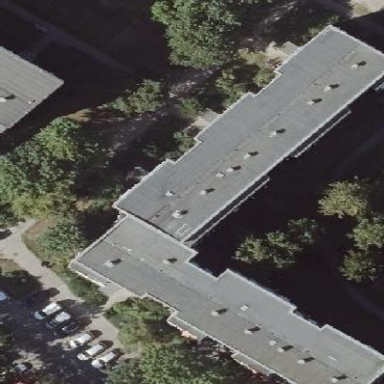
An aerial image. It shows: Building with apartments and flat roof.